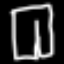
Label: pants